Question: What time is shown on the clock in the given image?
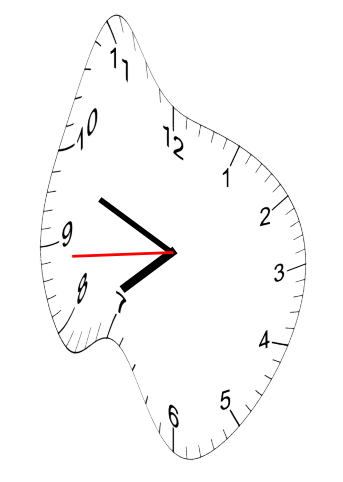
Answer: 07:48:44